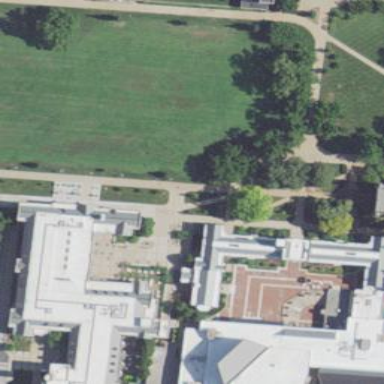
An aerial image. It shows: View of university building.